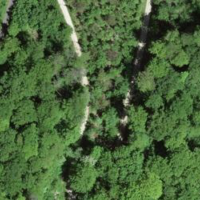
EUNIS habitat code: 41
Species observed at this site:
Daphne laureola